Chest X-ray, PA view. Patient: 27 years old, sex F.
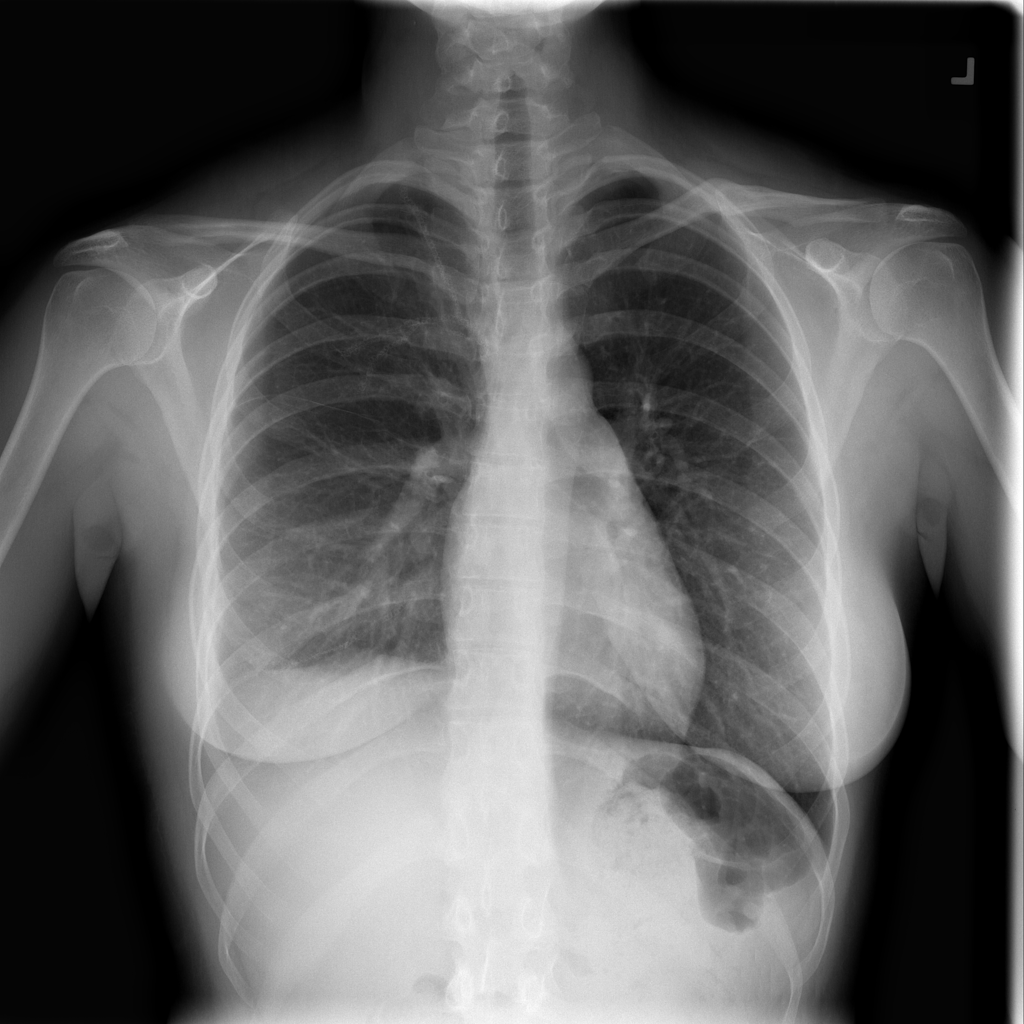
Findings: Pneumothorax